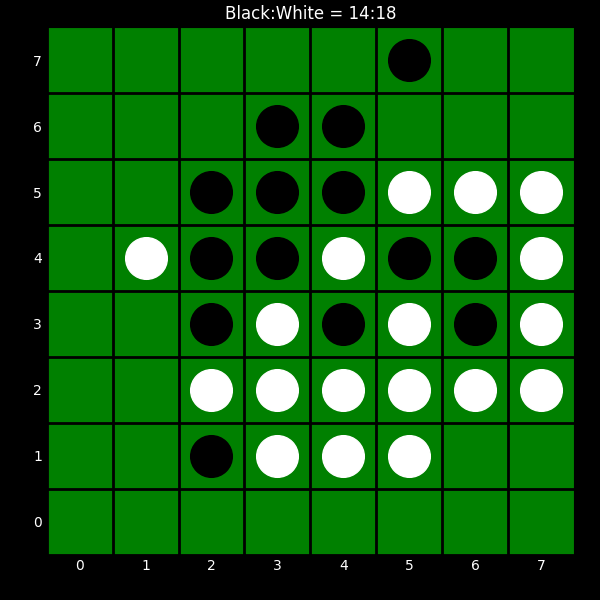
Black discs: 14
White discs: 18